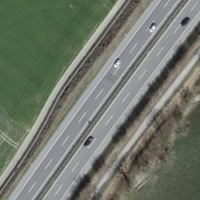
EUNIS habitat code: 57
Species observed at this site:
Grus grus